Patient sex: M
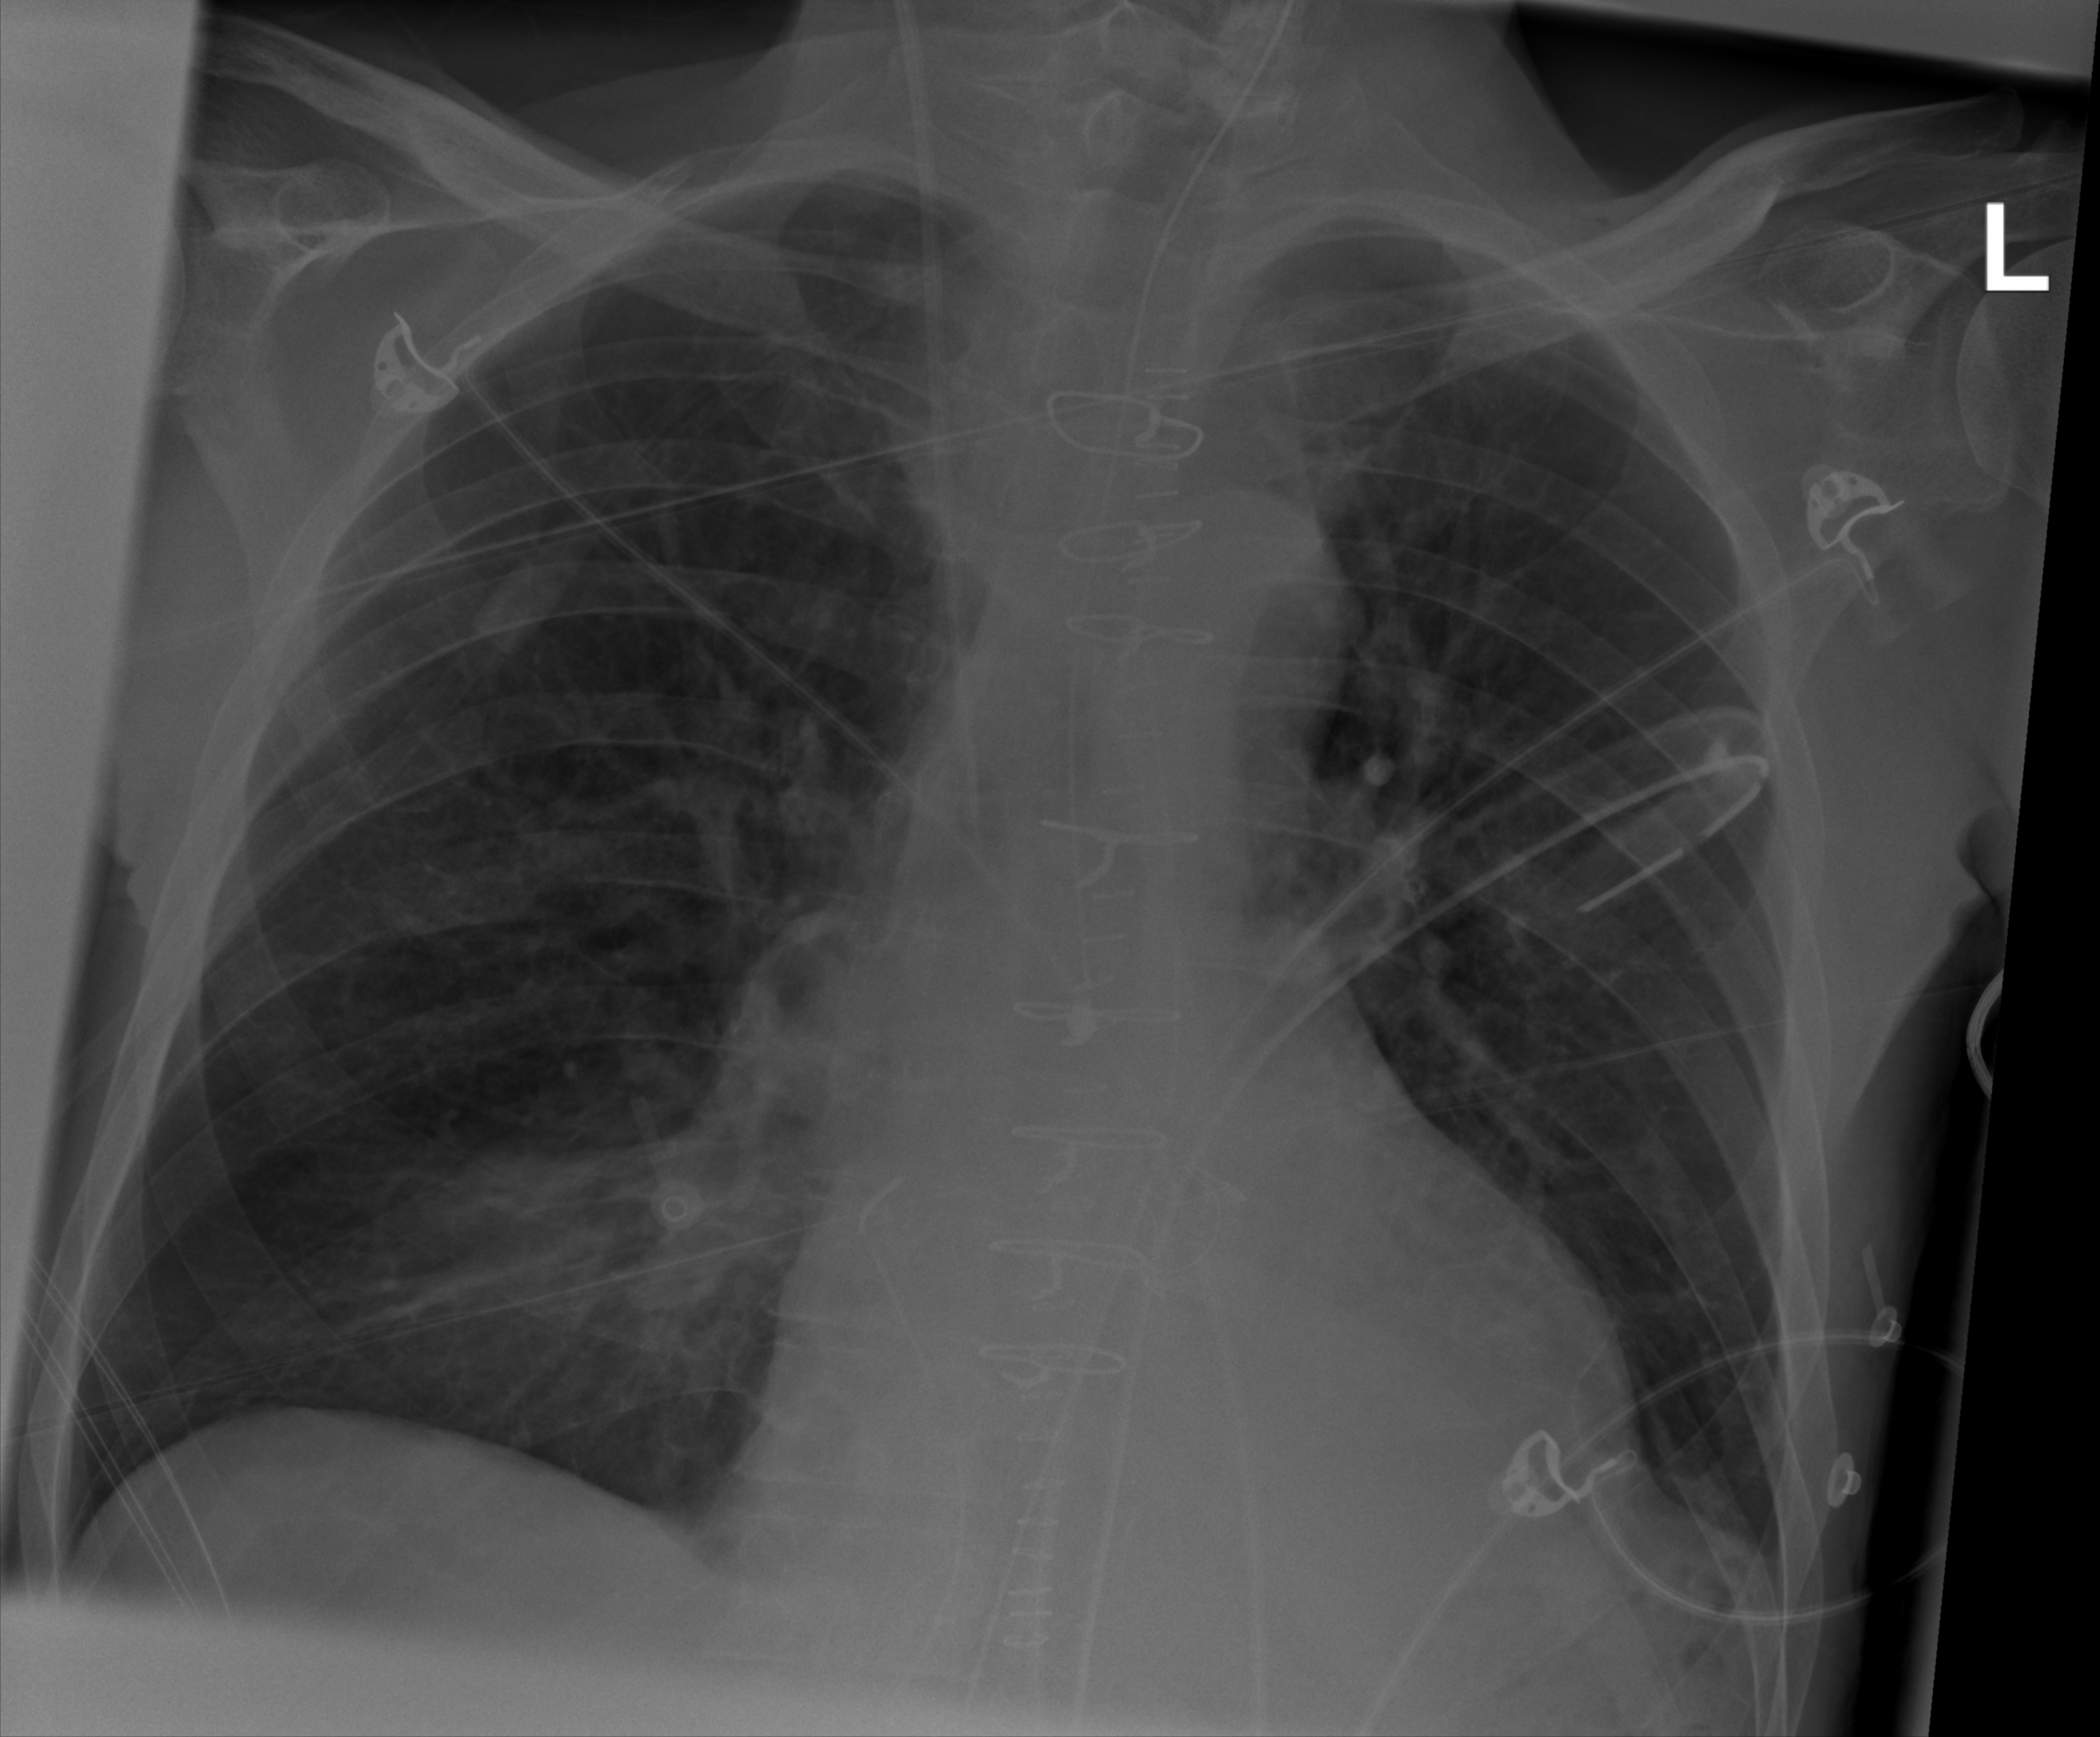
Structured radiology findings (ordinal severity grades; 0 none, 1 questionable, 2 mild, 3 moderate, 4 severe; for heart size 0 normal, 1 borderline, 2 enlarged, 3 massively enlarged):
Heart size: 0
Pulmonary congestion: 0
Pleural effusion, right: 0
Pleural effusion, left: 0
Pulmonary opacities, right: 0
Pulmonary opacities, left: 0
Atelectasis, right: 2
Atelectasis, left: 0